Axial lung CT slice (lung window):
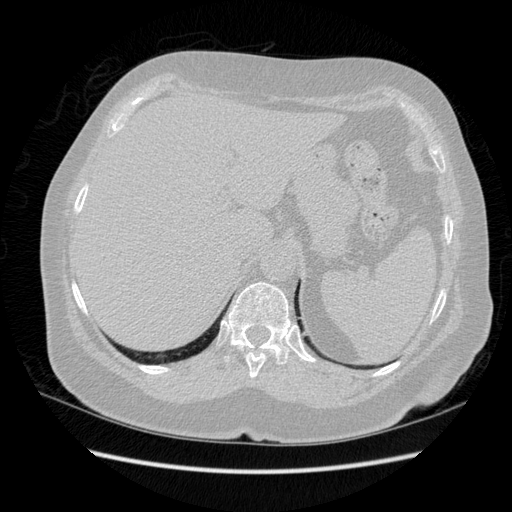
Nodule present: no